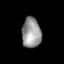
Tissue: skin
Cell type: Epithelial cells
Senescence score: 0.2465
Nuclear area (px): 568
Mean DAPI intensity: 149.433